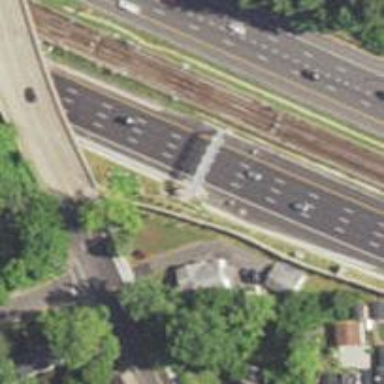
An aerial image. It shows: Toll gantry on the road.